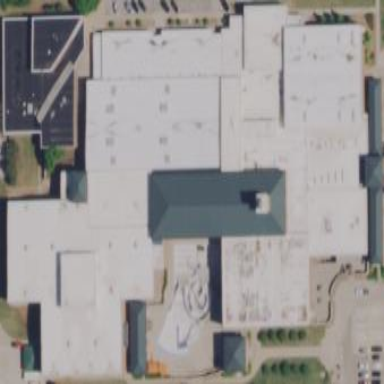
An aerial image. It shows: Civic building next to sports center.